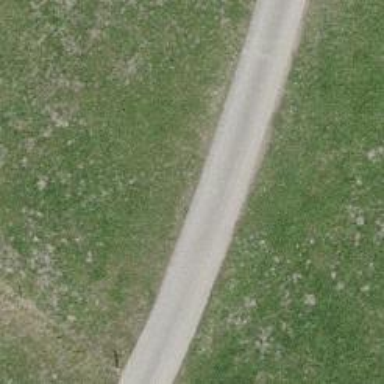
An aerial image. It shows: Well-maintained track road of grade 1.